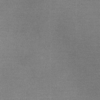
Label: dusty